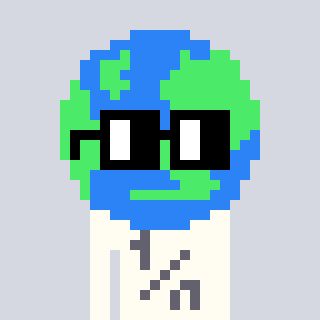
a pixel art character with square black glasses, a earth-shaped head and a grayscale-colored body on a cool background